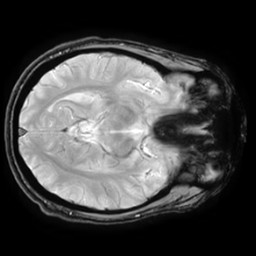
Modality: T2starw
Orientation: axial
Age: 26
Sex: male
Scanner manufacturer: ge
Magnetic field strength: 3 T
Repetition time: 0.65 s
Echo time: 0.02 s